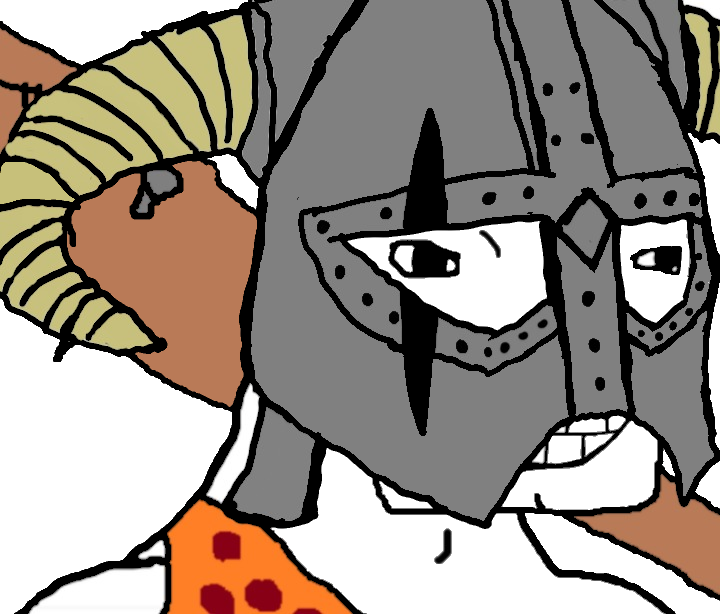
Label: 5_Grug